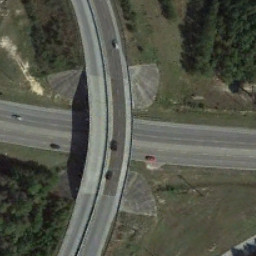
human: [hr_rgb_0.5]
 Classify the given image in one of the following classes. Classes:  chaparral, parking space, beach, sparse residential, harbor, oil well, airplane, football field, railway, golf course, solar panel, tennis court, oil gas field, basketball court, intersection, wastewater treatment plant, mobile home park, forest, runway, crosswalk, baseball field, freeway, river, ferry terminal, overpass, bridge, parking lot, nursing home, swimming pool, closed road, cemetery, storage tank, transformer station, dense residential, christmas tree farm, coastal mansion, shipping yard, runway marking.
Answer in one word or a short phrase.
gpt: overpass